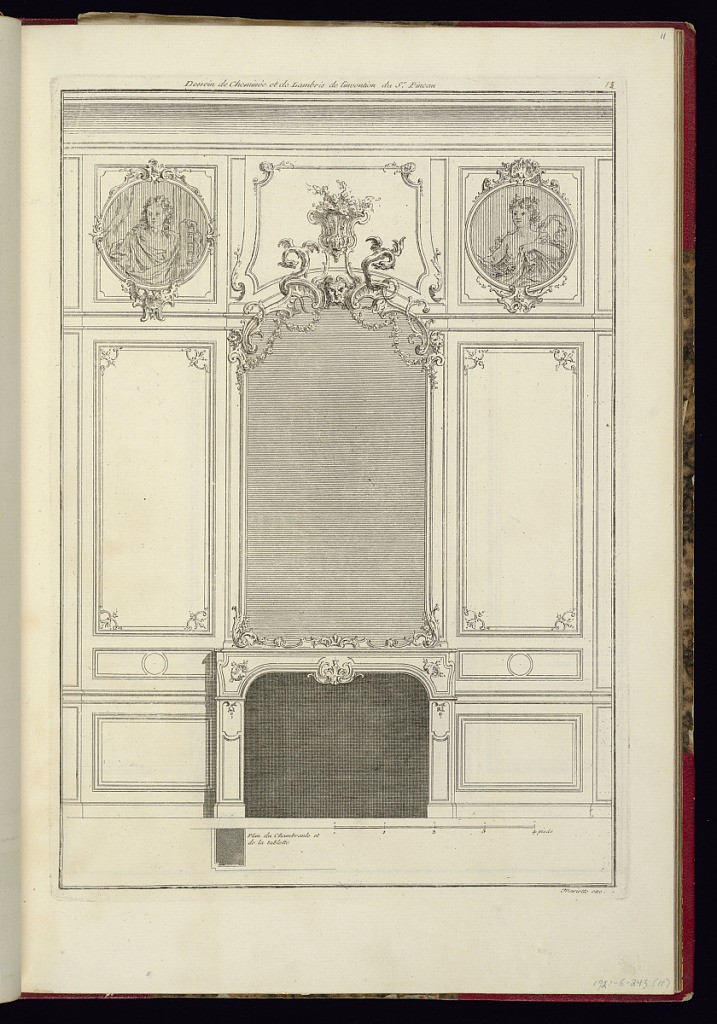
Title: Dessein de Cheminée et de Lambris de l'invention du Sr. Pineau
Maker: Nicolas Pineau, French, 1684-1754
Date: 1700-1742
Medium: Etching and engraving on paper
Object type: Print
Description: Chimneypiece design with an over mantle mirror and paneling on either side. Above the side panels are rondels: the left one features a portrait of a man holding a book; the right one features a woman with a bared breast, draped with cloth and flowers. The fireplace features scallop designs on the sides and center. The frame of the mirror is decorated with ornamental leaves at the bottom, and a mascaron at top, branching off of which are scrolls, garlands, dragons, and a vase of flowers. The plate is not signed or numbered.